Question: I'm running the latest Eclipse (Luna, CDT edition) and am having a strange problem where many widgets throughout various menus are blank. I have tried updating from an earlier version of eclipse, downloading a fresh version, and using new user accounts with empty workspaces, but nothing seems to populate these windows. See below for an example of one such blank window.
Could there be a missing library that is needed to update these widgets? No errors appear on the command line when starting eclipse.
OS: Fedora 19, KDE 4.11.5
Java: 1.8.0_25
Eclipse Version: Luna Service Release 1 (4.4.1)
Eclipse Build id: 20140925-1800
Example blank window:

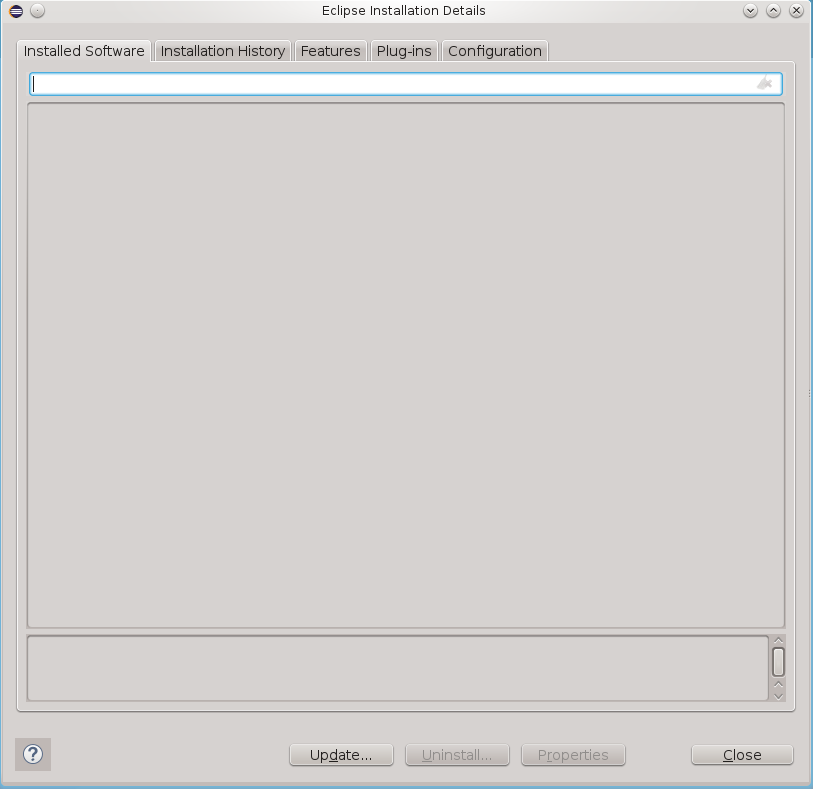
Answer: I had the same problem. The fix for the tab height issue helps since its a <URL>.
If you have an file you could start eclipse as:
'''
Exec=env SWT_GTK3=0 /path_to_eclipse/eclipse
'''
or use:
'''
#!/bin/bash
export SWT_GTK3=0
/path_to_eclipse/eclipse
'''